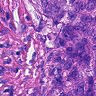
Metastatic tissue present: yes